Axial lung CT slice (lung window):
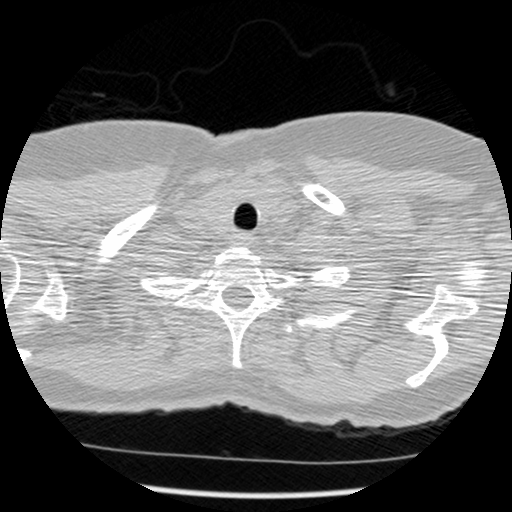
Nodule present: no